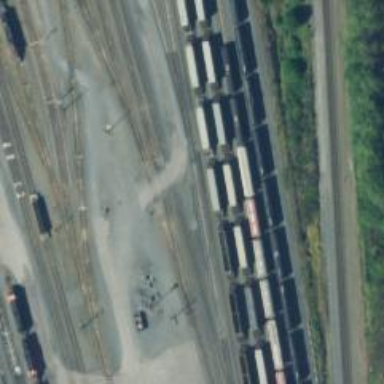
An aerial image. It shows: Railway yard.